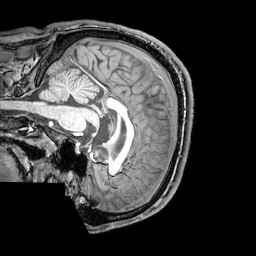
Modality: T1w
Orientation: sagittal
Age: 24
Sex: male
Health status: healthy
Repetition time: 0.081 s
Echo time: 0.037 s